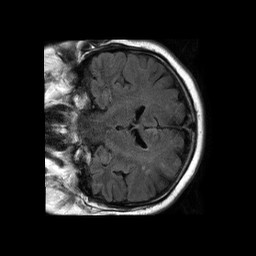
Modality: FLAIR
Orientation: coronal
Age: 73
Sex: male
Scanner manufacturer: philips
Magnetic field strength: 1.5 T
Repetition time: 6 s
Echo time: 0.12 s